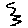
Label: zigzag